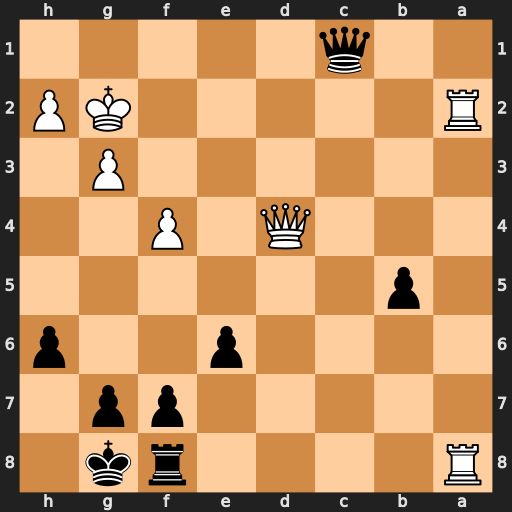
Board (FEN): R4rk1/5pp1/4p2p/1p6/3Q1P2/6P1/R5KP/2q5
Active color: b
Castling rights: -
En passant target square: -
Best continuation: Qc6+ Kh3 Rxa8